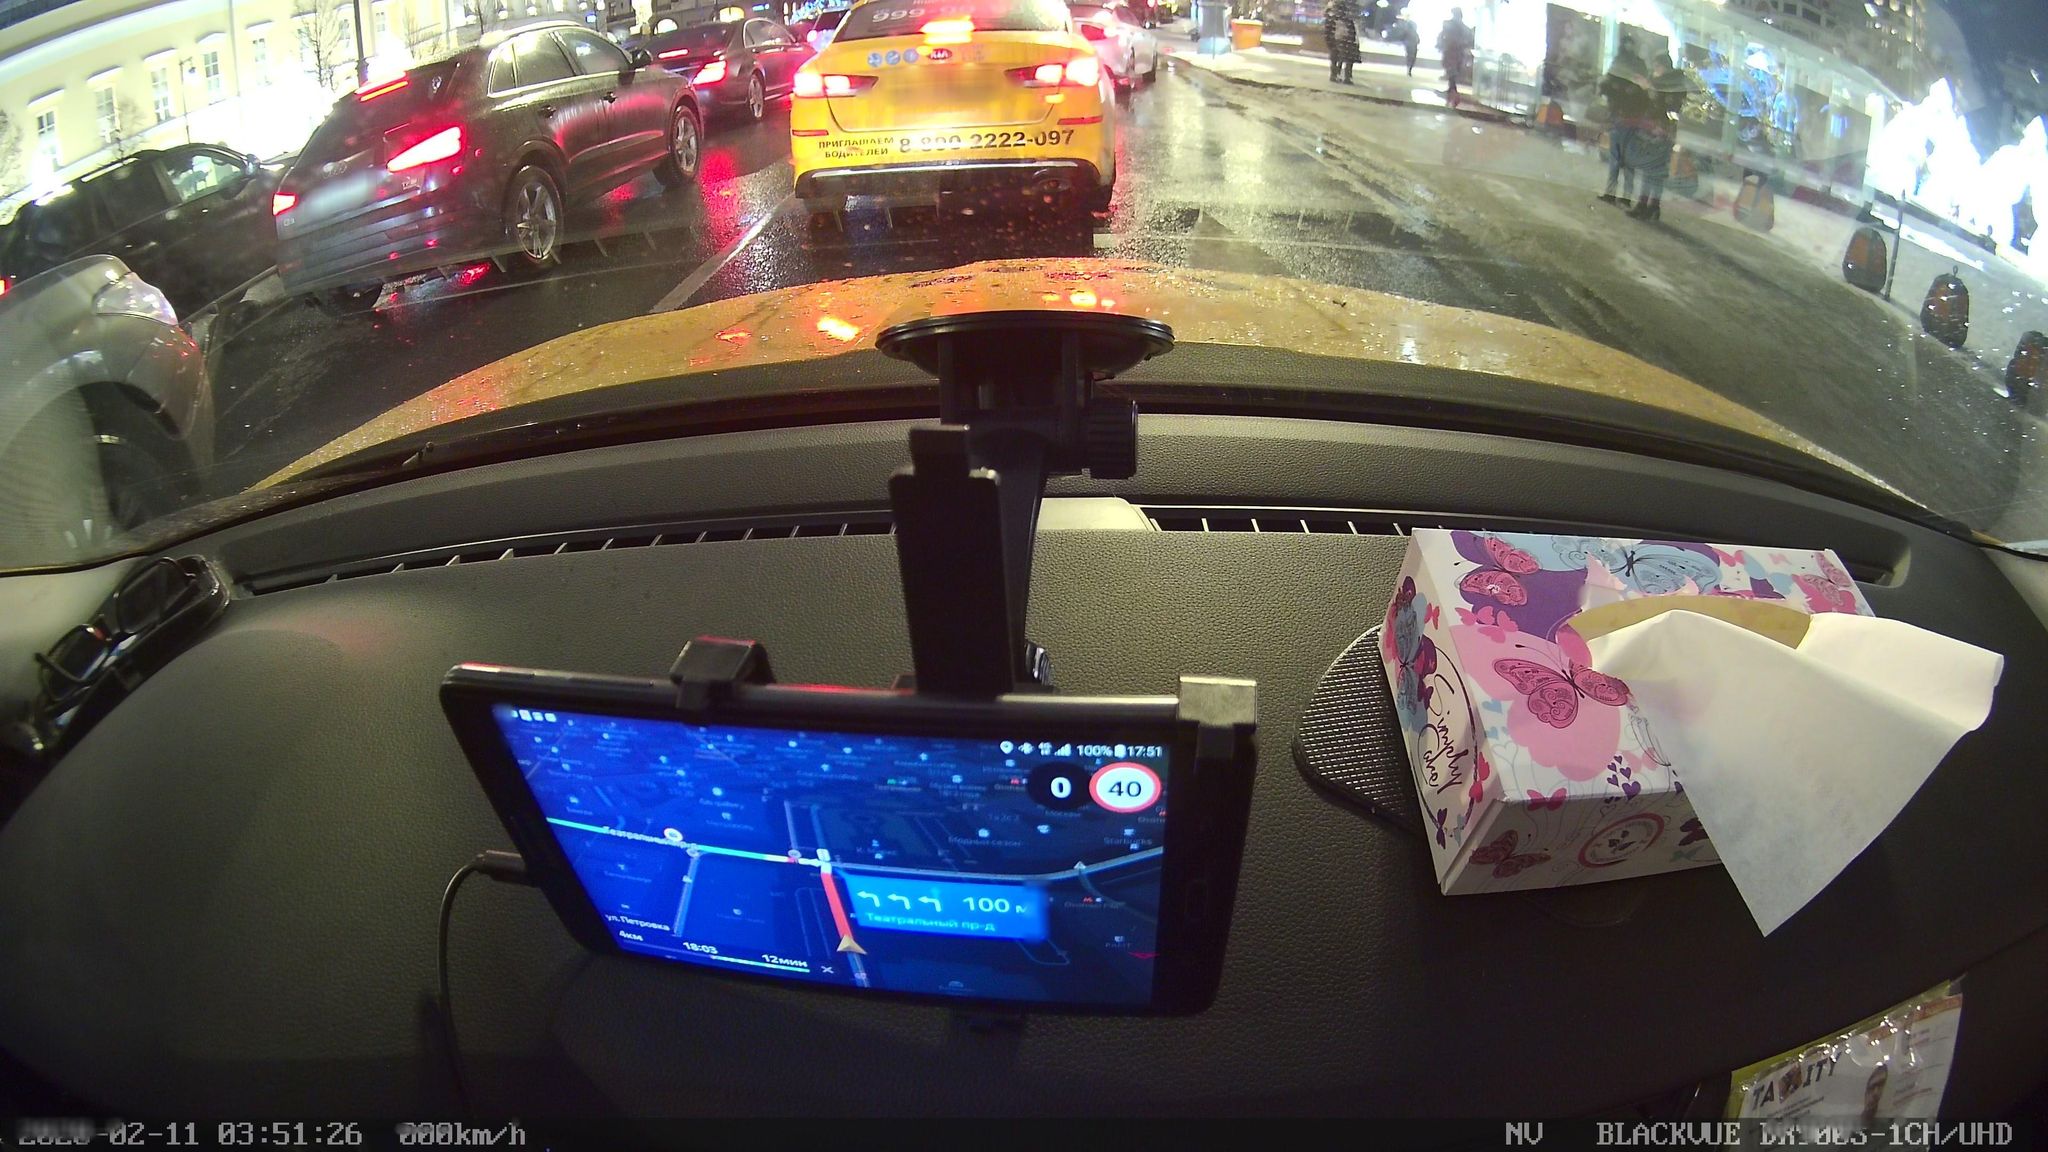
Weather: clear
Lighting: night
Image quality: slightly poor
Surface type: driving surface
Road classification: footway
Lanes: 5
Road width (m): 2
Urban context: urban centre
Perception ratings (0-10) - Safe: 4.19, Lively: 3.34, Beautiful: 2.89, Boring: 0.29, Depressing: 4.39, Wealthy: 5.48